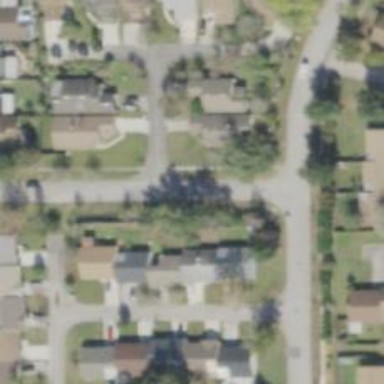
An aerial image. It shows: Residential road.